Question: I have a simple SQL Query like:
'''
Select Distinct GroupCode
Into #TempTable
From MyTable
SELECT * FROM #TempTable
drop Table #TempTable
'''
And its OutPut is as

Now, I also want a Serial Number Column like 1,2,3.... there in the Out put.
How can I achieve that?
Thanks
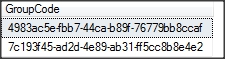
Answer: Just add 'row_number()':
'''
select row_number() over (order by (select NULL)) as id, GroupCode
into #TempTable
from (select distinct GroupCode from MyTable) t;
select *
from #TempTable;
drop Table #TempTable;
'''